Field crop: maize
Growth stage: 1
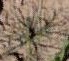
Species: salsola